Field crop: maize
Growth stage: 2
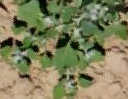
Species: chenopodium